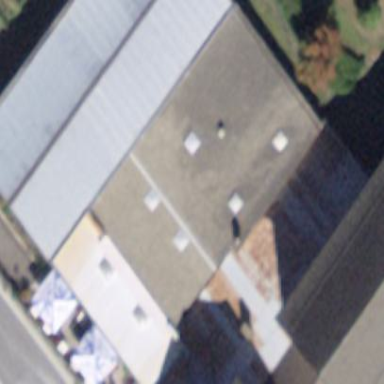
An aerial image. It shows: Industrial building.